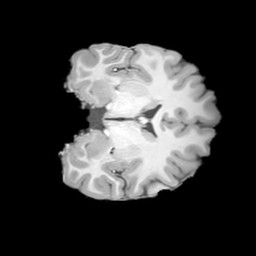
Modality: T1w
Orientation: coronal
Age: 20
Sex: female
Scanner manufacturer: siemens
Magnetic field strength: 3 T
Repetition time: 2 s
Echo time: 0.0024 s